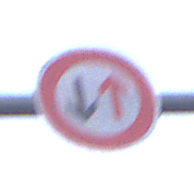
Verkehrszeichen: VorrangDesGegenverkehrs
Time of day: SunriseSunset
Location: Outdoor (Urban)
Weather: PartlyCloudy
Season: NotSpecified
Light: Natural